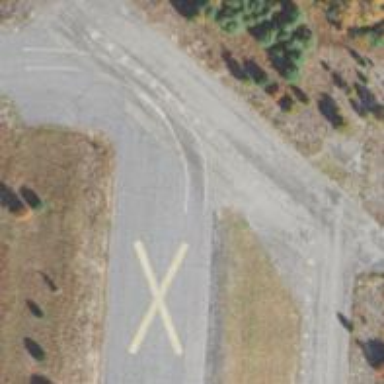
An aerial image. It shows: Runway surface made of asphalt at airport.